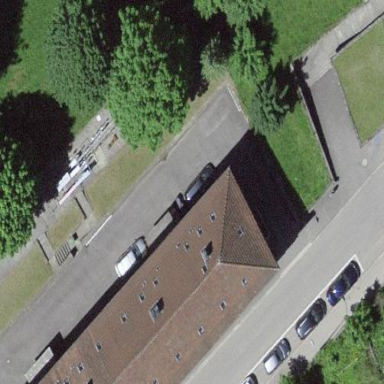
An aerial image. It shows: Flat-roofed residential building.